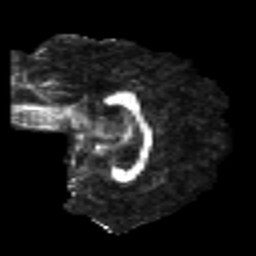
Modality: FA
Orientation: sagittal
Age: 24
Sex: female
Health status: healthy
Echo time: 0.074 s